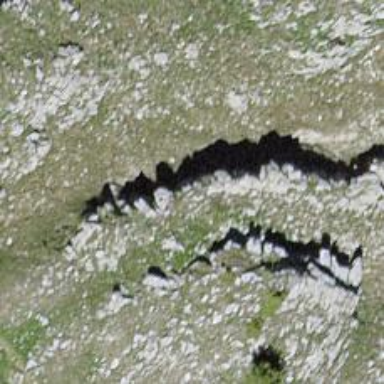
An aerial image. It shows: Natural cliff.